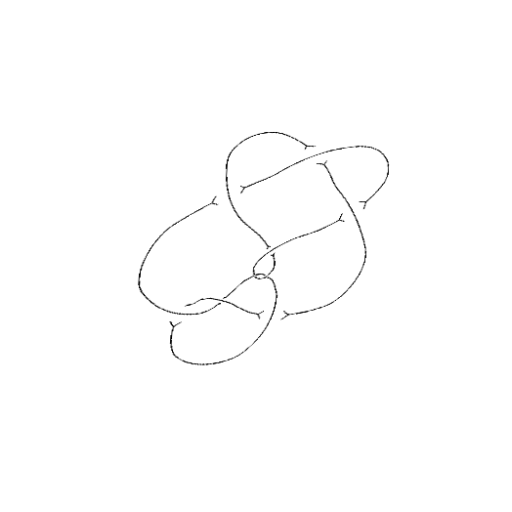
Crossing number: 9